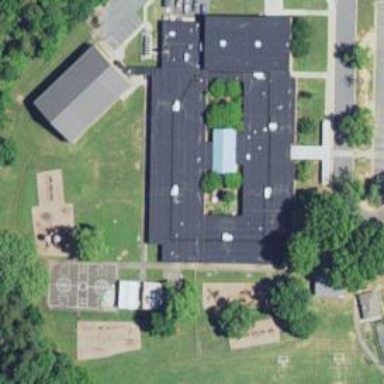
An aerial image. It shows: School.